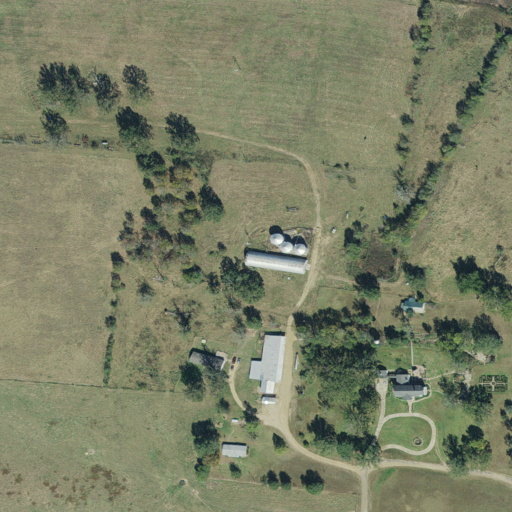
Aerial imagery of mountain in Arkansas named The Mounds containing pasture, open development, low intensity development, medium intensity development, and cultivated crops